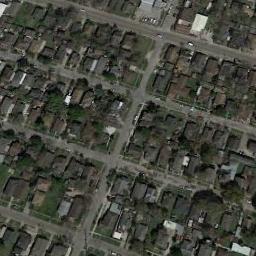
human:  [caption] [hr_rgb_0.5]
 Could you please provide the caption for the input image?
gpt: Many roads and neatly arranged houses in densely populated areas .

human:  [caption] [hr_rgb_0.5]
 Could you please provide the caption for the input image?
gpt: A dense residential area has lots of houses arranged neatly and some roads go through the residential area .

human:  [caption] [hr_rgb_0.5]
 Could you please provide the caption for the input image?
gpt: The dense residential is next to the road .

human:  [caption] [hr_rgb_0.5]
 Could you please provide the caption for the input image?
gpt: The houses are separated by paths .

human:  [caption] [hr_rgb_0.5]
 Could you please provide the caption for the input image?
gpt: There are many black houses on a dense residential area .